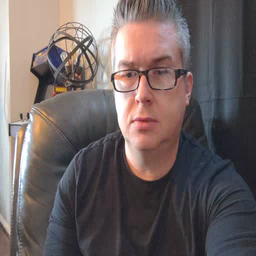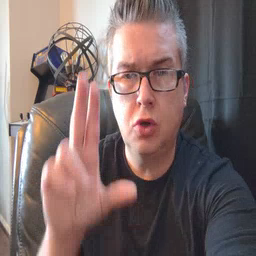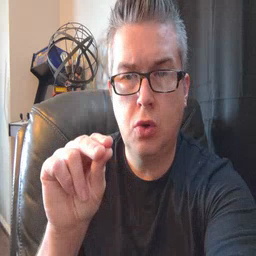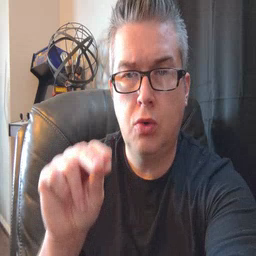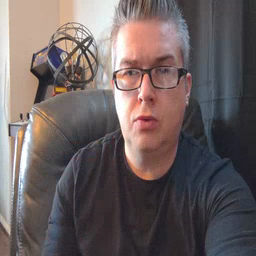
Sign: no